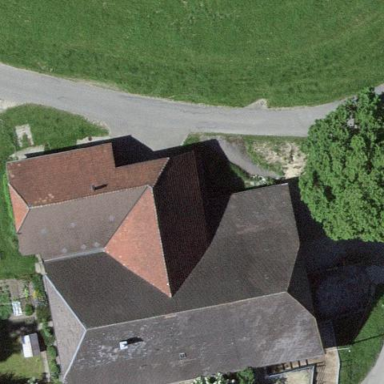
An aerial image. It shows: Farm building.